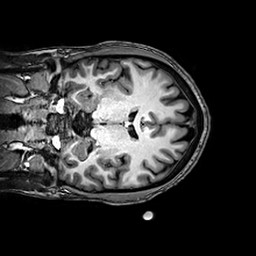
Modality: T1w
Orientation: coronal
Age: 25
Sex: male